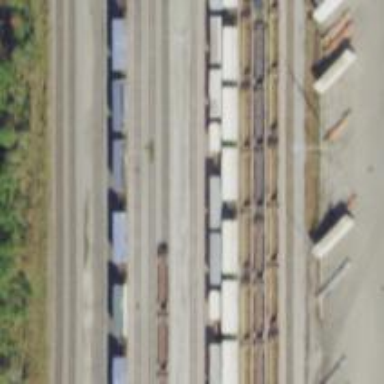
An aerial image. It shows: Intermodal railway yard.